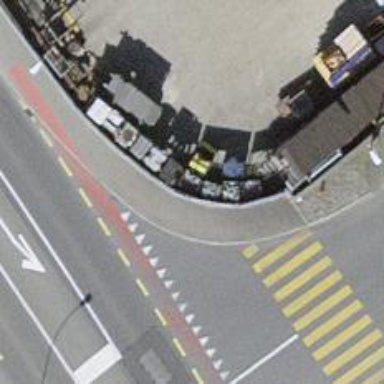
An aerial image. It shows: Sidewalk along the footway.